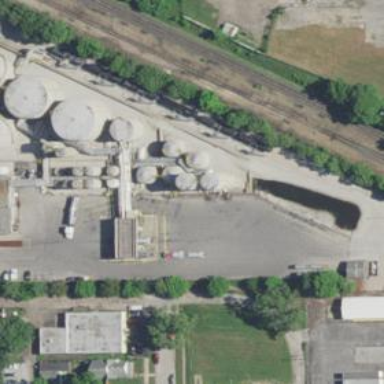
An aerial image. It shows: Silo.